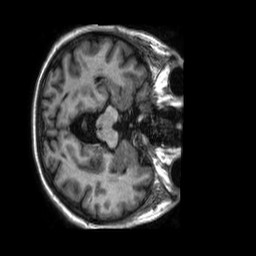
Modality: T1w
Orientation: axial
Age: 63
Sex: female
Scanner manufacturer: philips
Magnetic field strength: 1.5 T
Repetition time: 0.00823 s
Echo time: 0.003777 s